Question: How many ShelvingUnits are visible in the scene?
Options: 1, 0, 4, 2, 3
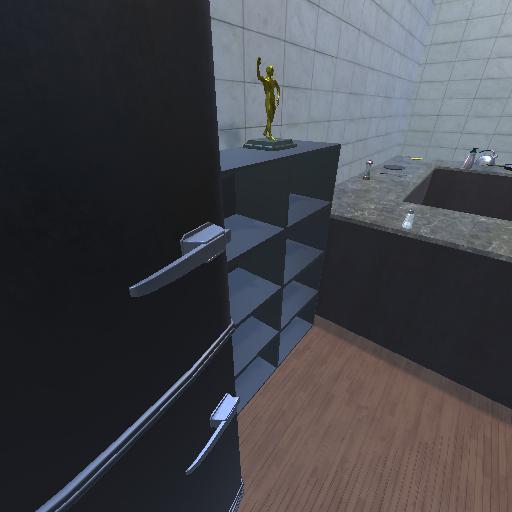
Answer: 1